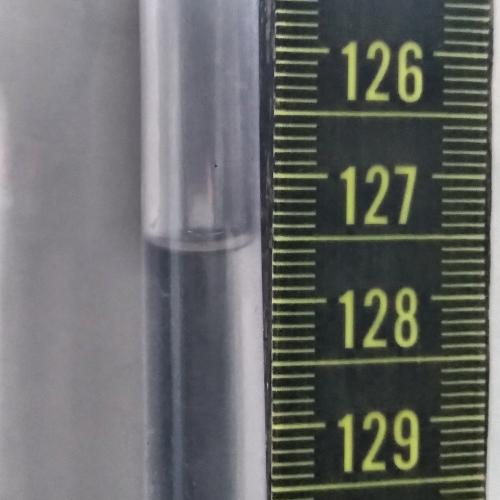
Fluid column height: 127.5 cm